Interaction volume radius: 10 \u00c5
Interaction volume height: 20 \u00c5
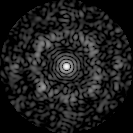
Disorder parameter: 0.7447